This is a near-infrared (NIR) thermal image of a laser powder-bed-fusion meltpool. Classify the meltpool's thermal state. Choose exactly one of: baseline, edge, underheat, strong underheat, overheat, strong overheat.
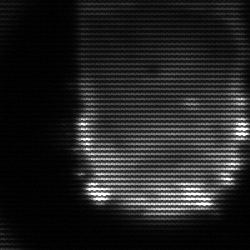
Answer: baseline